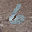
Label: 6